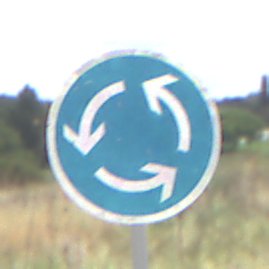
Verkehrszeichen: Kreisverkehr
Umgebung: Outdoor, Nature
Tageszeit: Midday
Wetter: PartlyCloudy
Licht: Natural
Jahreszeit: NotSpecified
Kontrast: HighContrast